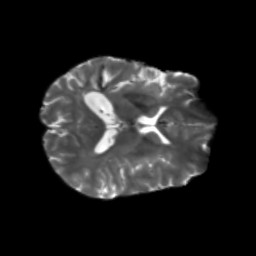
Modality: T2w
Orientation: axial
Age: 42
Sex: male
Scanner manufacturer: siemens
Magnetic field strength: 3 T
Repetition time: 5.25 s
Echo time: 0.08 s